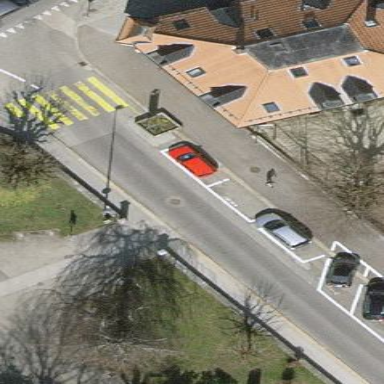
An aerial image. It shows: Street side parking spaces with parallel orientation.